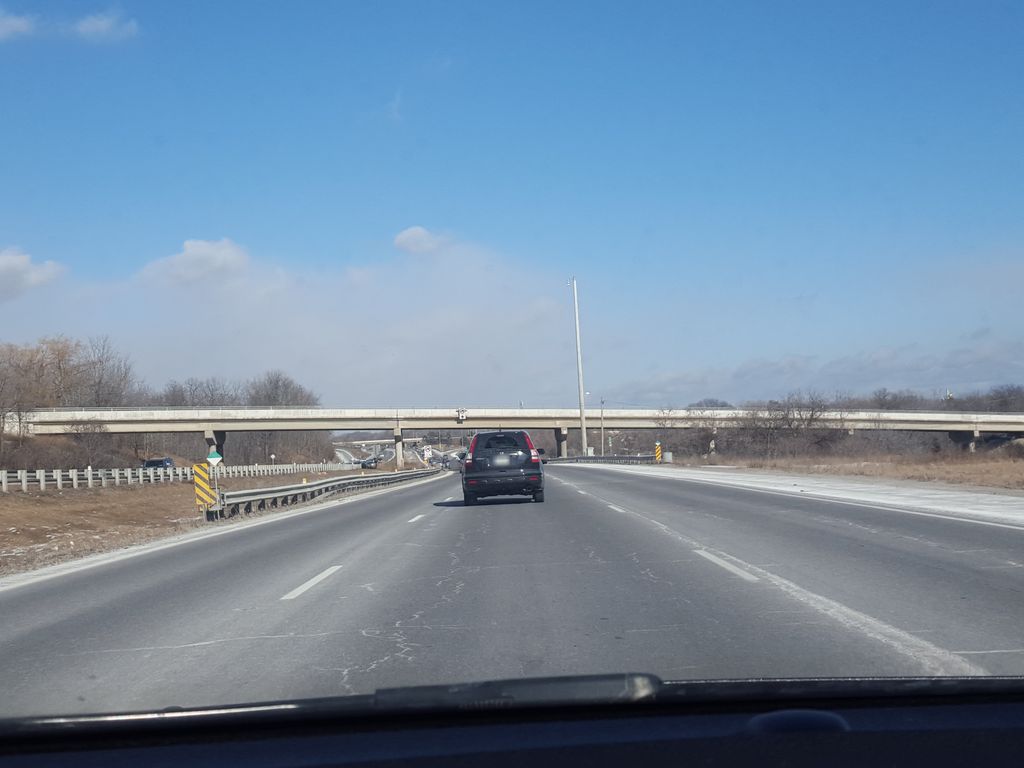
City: hamilton